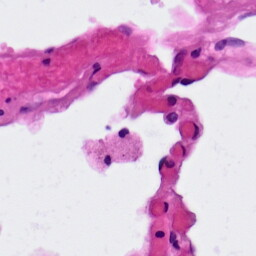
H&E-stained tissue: Lung